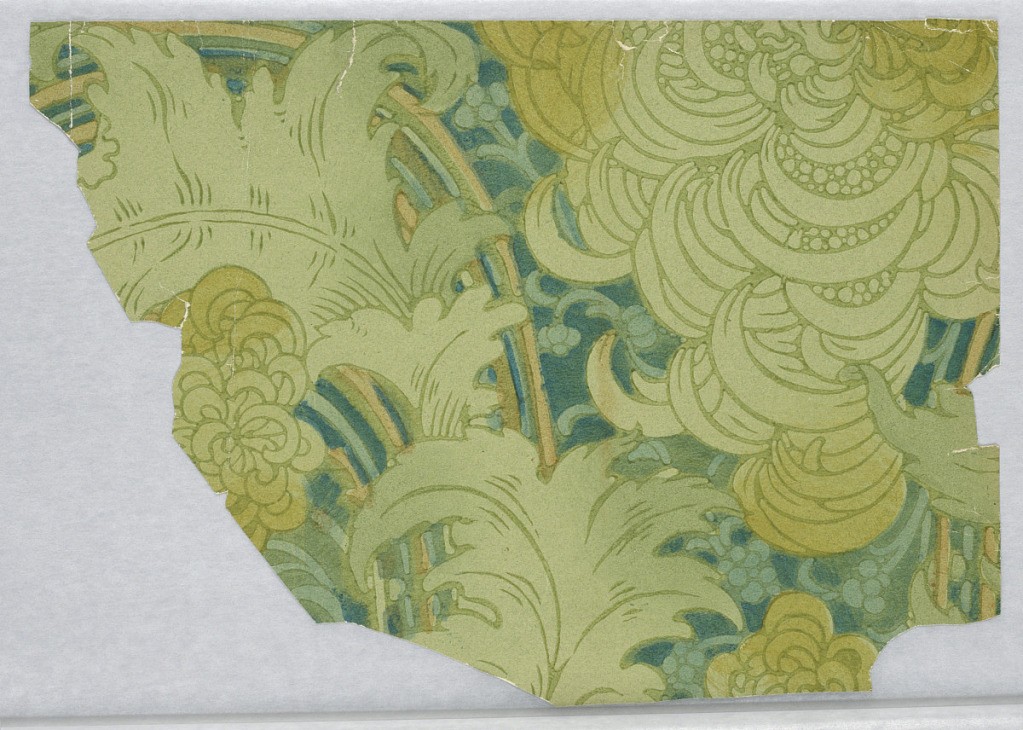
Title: Sidewall - fragment
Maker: Shand Kydd, Ltd.
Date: ca. 1890
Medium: Machine-printed
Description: Portion of a paper with large-scale chrysanthemum flowers and foliage in scrolled arabesque, in neutral colors.  Printed in blues and greens.